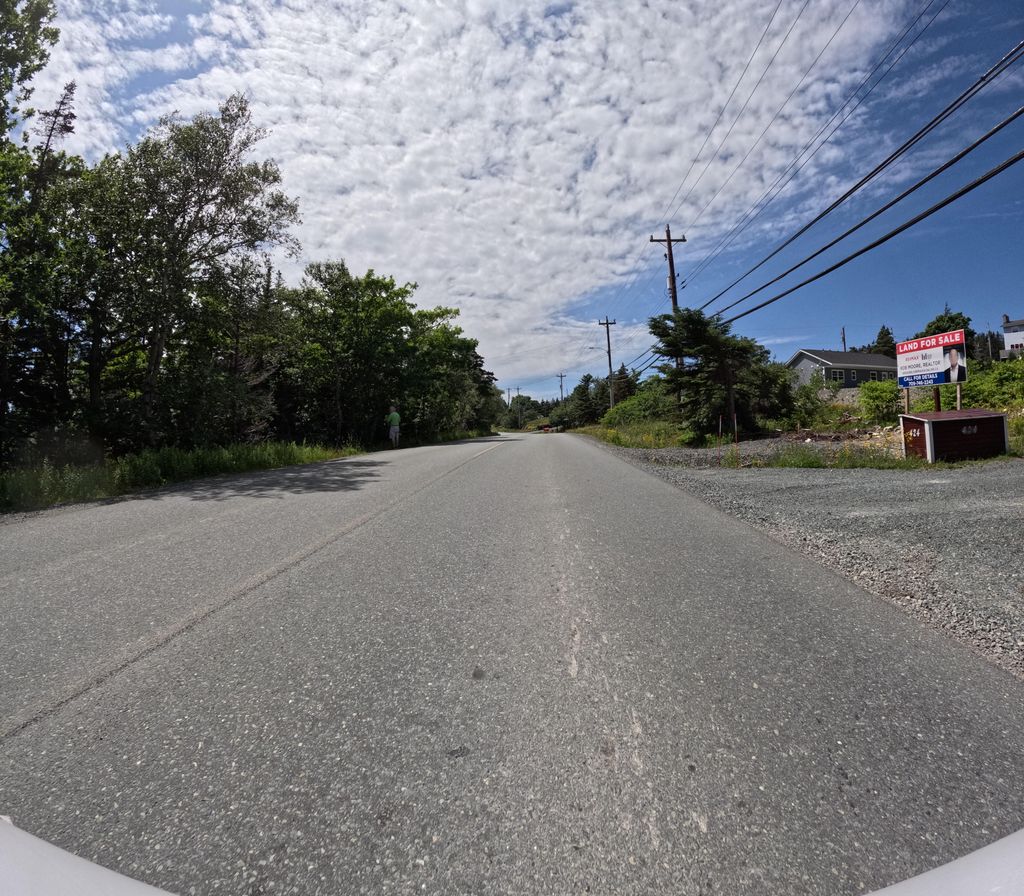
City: st_johns